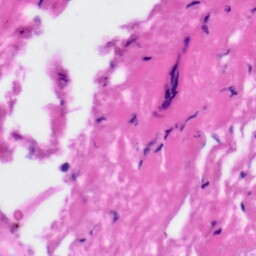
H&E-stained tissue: Tonsil